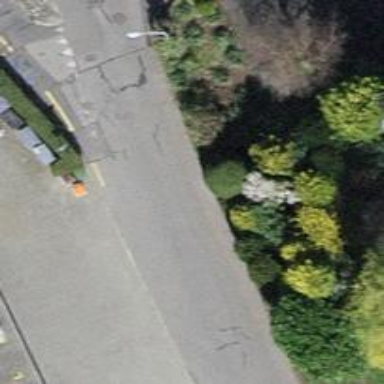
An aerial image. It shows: Smooth asphalt road in residential area.